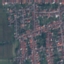
Land use / land cover class: Residential